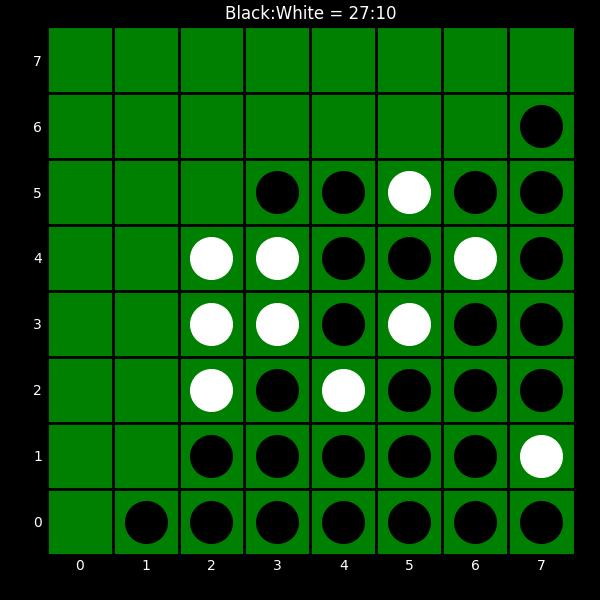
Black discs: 27
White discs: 10